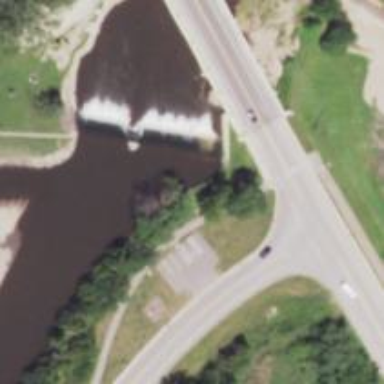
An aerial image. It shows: Weir along the waterway.